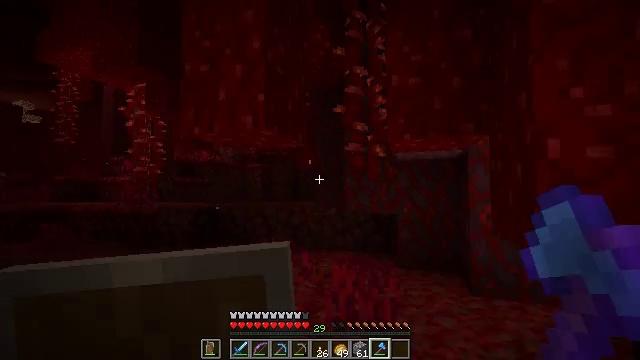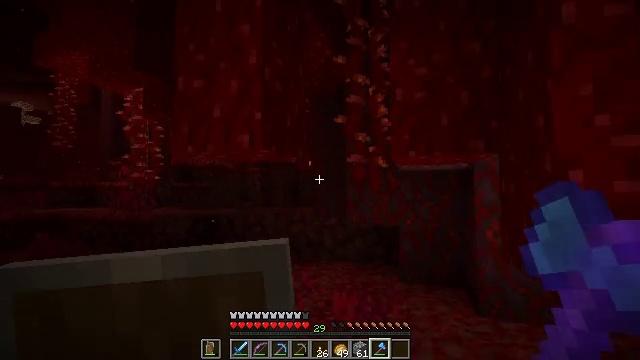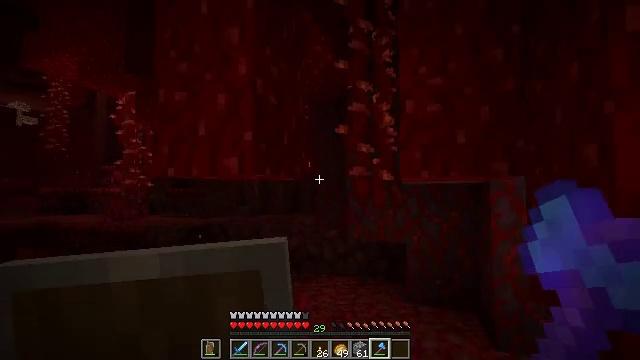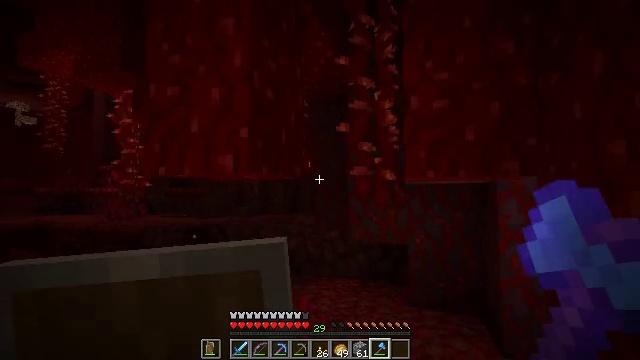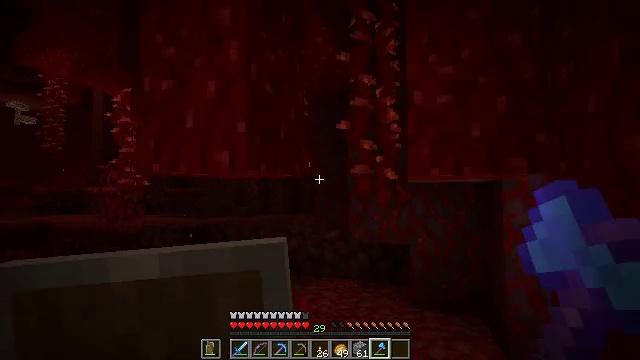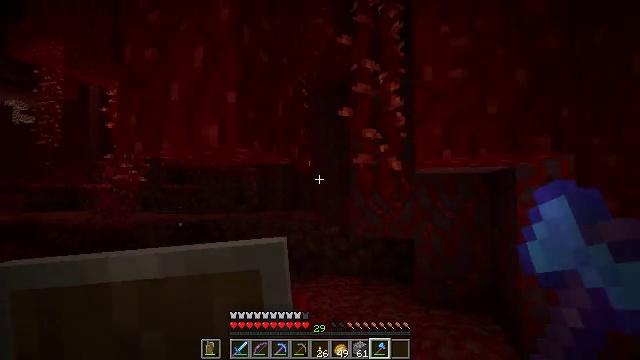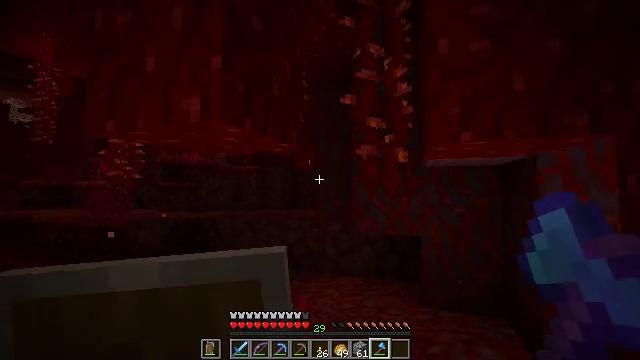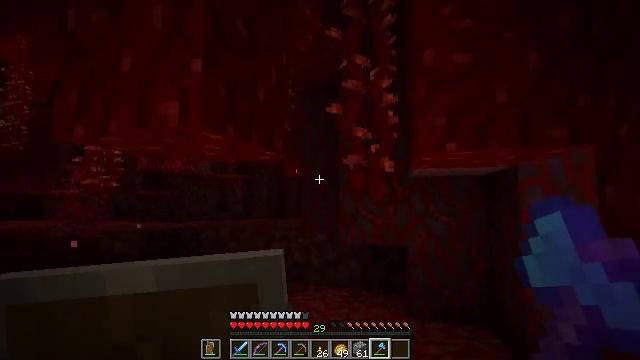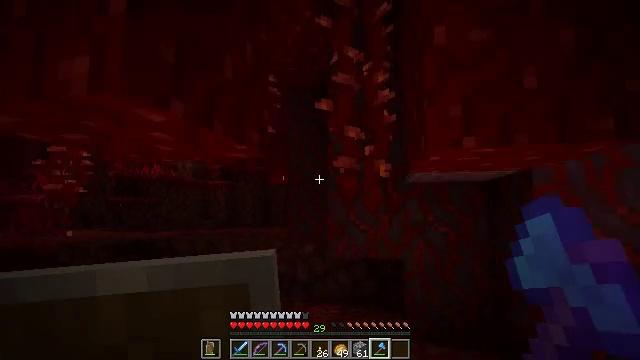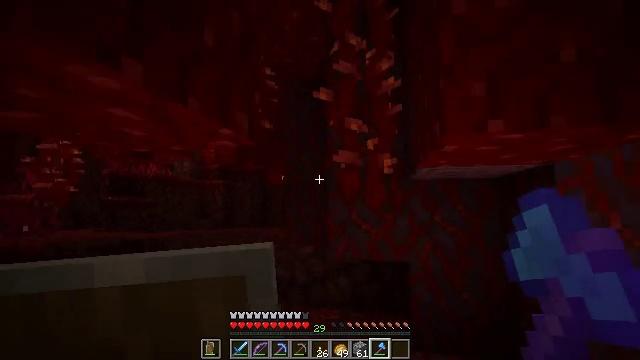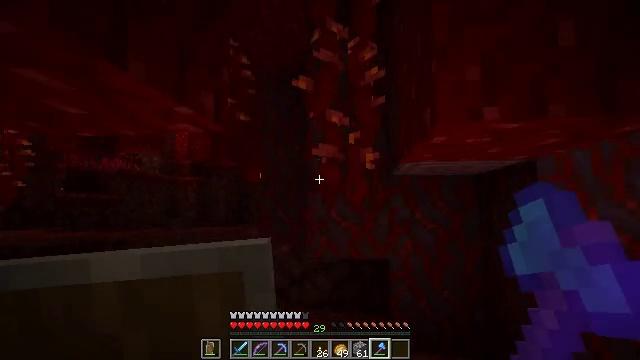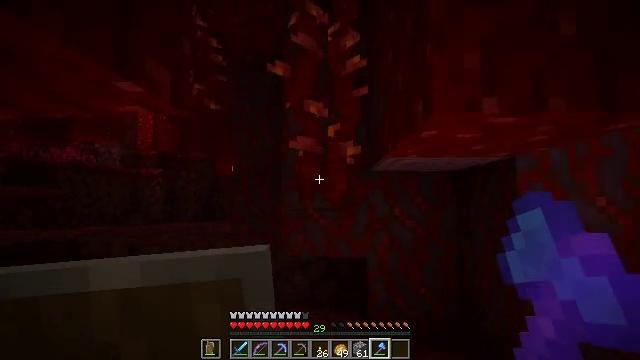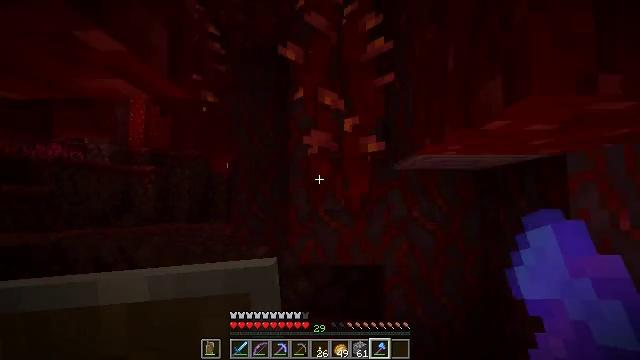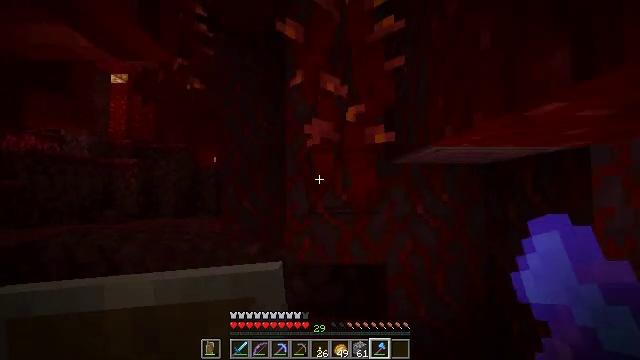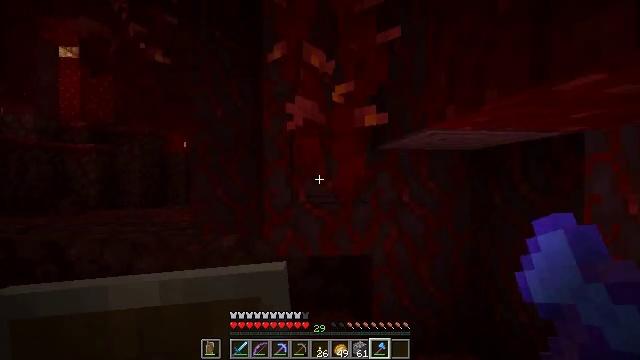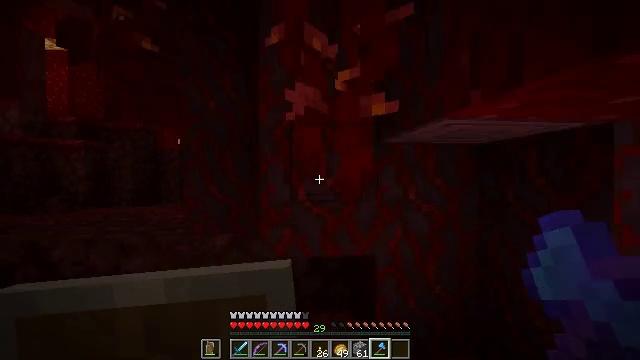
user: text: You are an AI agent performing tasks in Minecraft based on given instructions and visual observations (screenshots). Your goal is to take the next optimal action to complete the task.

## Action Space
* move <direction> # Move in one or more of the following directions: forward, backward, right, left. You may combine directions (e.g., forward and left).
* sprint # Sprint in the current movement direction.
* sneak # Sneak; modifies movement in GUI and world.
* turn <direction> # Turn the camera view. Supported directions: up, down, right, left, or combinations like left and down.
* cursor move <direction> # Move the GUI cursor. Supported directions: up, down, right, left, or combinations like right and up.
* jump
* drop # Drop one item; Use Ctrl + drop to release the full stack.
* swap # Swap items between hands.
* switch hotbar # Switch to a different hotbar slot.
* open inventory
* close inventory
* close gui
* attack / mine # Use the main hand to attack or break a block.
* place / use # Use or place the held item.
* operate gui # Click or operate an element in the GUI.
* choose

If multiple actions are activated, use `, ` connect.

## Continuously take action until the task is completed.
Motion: motion action
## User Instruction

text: Break the crimson stem to collect it.
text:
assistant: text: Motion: move forward, jump
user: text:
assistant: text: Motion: move forward
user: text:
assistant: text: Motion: move forward
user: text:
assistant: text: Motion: move forward
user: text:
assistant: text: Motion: move forward
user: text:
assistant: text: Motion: move forward
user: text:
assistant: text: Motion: move forward, turn right and up
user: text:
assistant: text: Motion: move forward, turn right and up
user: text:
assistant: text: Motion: move forward
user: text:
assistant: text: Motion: move forward, turn right
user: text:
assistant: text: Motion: move forward and move left, turn right and down
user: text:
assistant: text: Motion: move forward and move left, turn right
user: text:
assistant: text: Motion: move forward, turn right and down
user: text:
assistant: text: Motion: move forward, turn right and down
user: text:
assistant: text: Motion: move forward
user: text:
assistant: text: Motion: move forward, turn down
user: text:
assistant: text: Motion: move forward, turn left and down
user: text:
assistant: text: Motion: move forward and move left, turn left and down
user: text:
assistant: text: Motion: move forward and move left, turn left
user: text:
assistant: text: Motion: move forward and move left
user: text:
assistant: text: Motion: move forward and move left, turn right and up
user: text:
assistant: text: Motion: move forward and move left, turn right and up
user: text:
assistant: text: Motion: turn right and up
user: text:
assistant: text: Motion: turn right and up
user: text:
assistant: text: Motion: turn right and up, attack / mine
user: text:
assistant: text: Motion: turn right, attack / mine
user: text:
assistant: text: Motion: turn right, attack / mine
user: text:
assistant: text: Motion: attack / mine
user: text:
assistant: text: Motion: attack / mine
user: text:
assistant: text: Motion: attack / mine